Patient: sex M, age 55
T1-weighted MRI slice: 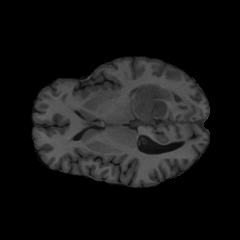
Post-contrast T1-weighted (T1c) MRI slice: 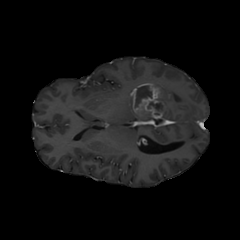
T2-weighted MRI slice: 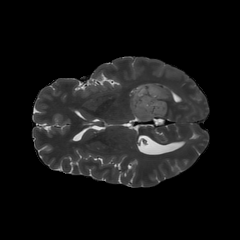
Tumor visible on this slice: yes
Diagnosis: Glioblastoma, IDH-wildtype
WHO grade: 4